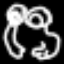
Label: frog